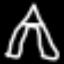
Label: The Eiffel Tower